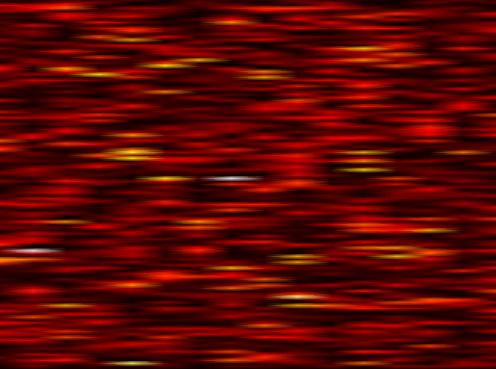
Label: WOLA